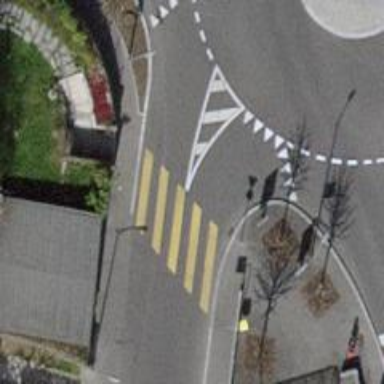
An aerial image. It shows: Zebra crossing on the road.